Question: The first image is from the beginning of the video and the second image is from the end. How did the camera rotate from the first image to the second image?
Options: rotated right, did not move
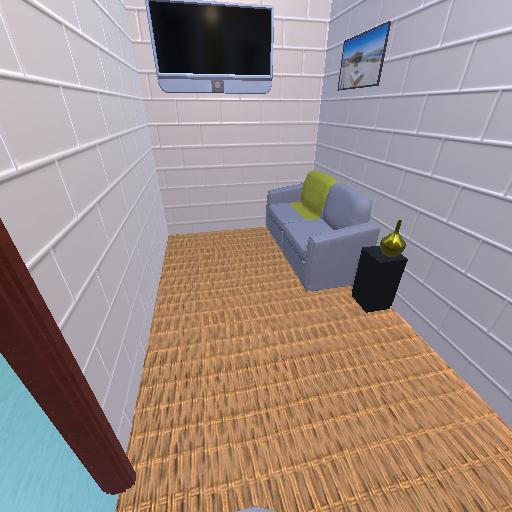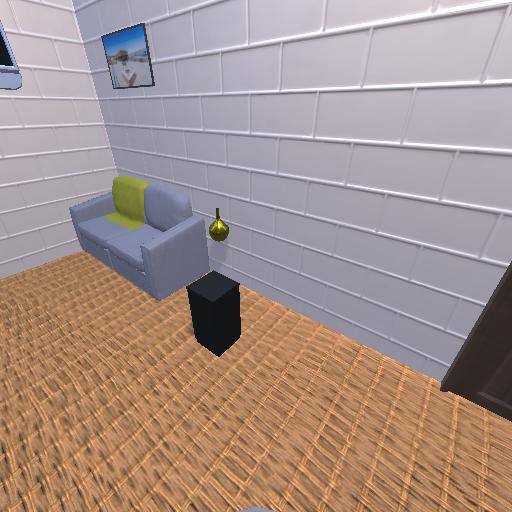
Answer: rotated right